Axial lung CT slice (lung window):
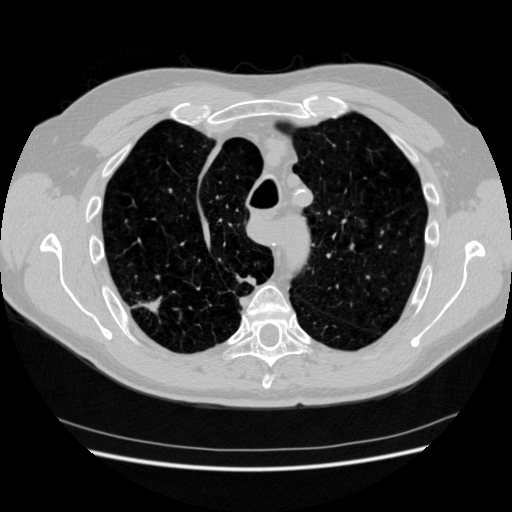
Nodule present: yes
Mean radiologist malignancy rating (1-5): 4.75